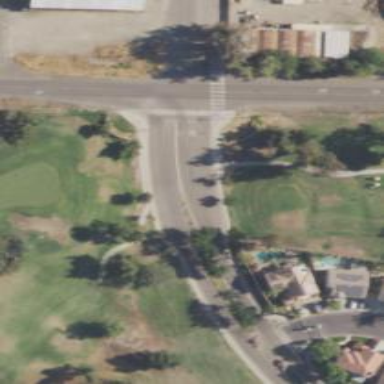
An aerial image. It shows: Path used for both walking and golf.